Field crop: tomato
Growth stage: 2
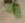
Species: solanum